Interaction volume radius: 5 \u00c5
Interaction volume height: 10 \u00c5
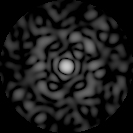
Disorder parameter: 0.8758